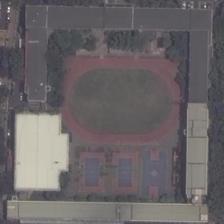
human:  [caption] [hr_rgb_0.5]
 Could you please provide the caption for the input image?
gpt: some green trees and several long buildings are around a playground with a basketball field next to it .

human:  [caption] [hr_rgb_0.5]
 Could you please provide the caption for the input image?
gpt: high buildings rim the football field and several tennis courts .

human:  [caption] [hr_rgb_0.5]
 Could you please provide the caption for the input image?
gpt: a playground with basketball field next to it is surround by some green trees and buildings .

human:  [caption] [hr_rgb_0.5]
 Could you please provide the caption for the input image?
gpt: a square area include a large grey court and many blue houses .

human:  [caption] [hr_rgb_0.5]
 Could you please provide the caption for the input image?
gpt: a playground with a basketball field is surrounded by long buildings and green trees .